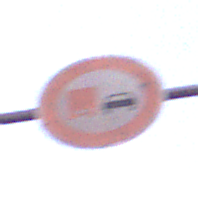
Verkehrszeichen: UeberholverbotKraftfahrzeuge
Umgebung: Outdoor, Nature
Tageszeit: SunriseSunset
Wetter: PartlyCloudy
Licht: Natural
Jahreszeit: NotSpecified
Kontrast: LowContrast